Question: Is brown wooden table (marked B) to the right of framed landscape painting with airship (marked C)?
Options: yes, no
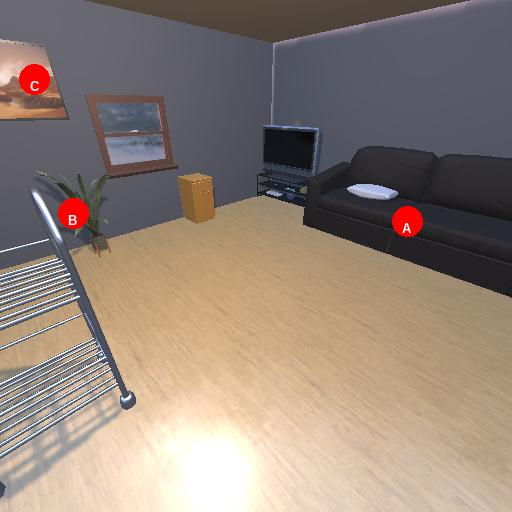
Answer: yes